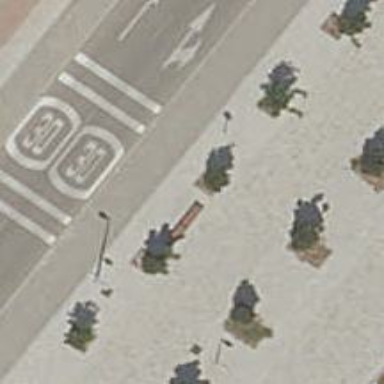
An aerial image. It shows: Street-side parking area.